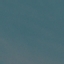
Land use / land cover: SeaLake